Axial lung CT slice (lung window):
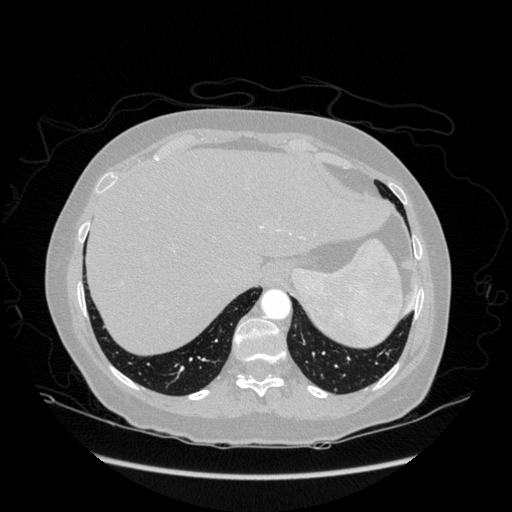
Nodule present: no